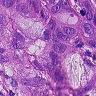
Metastatic tissue present: yes